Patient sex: F
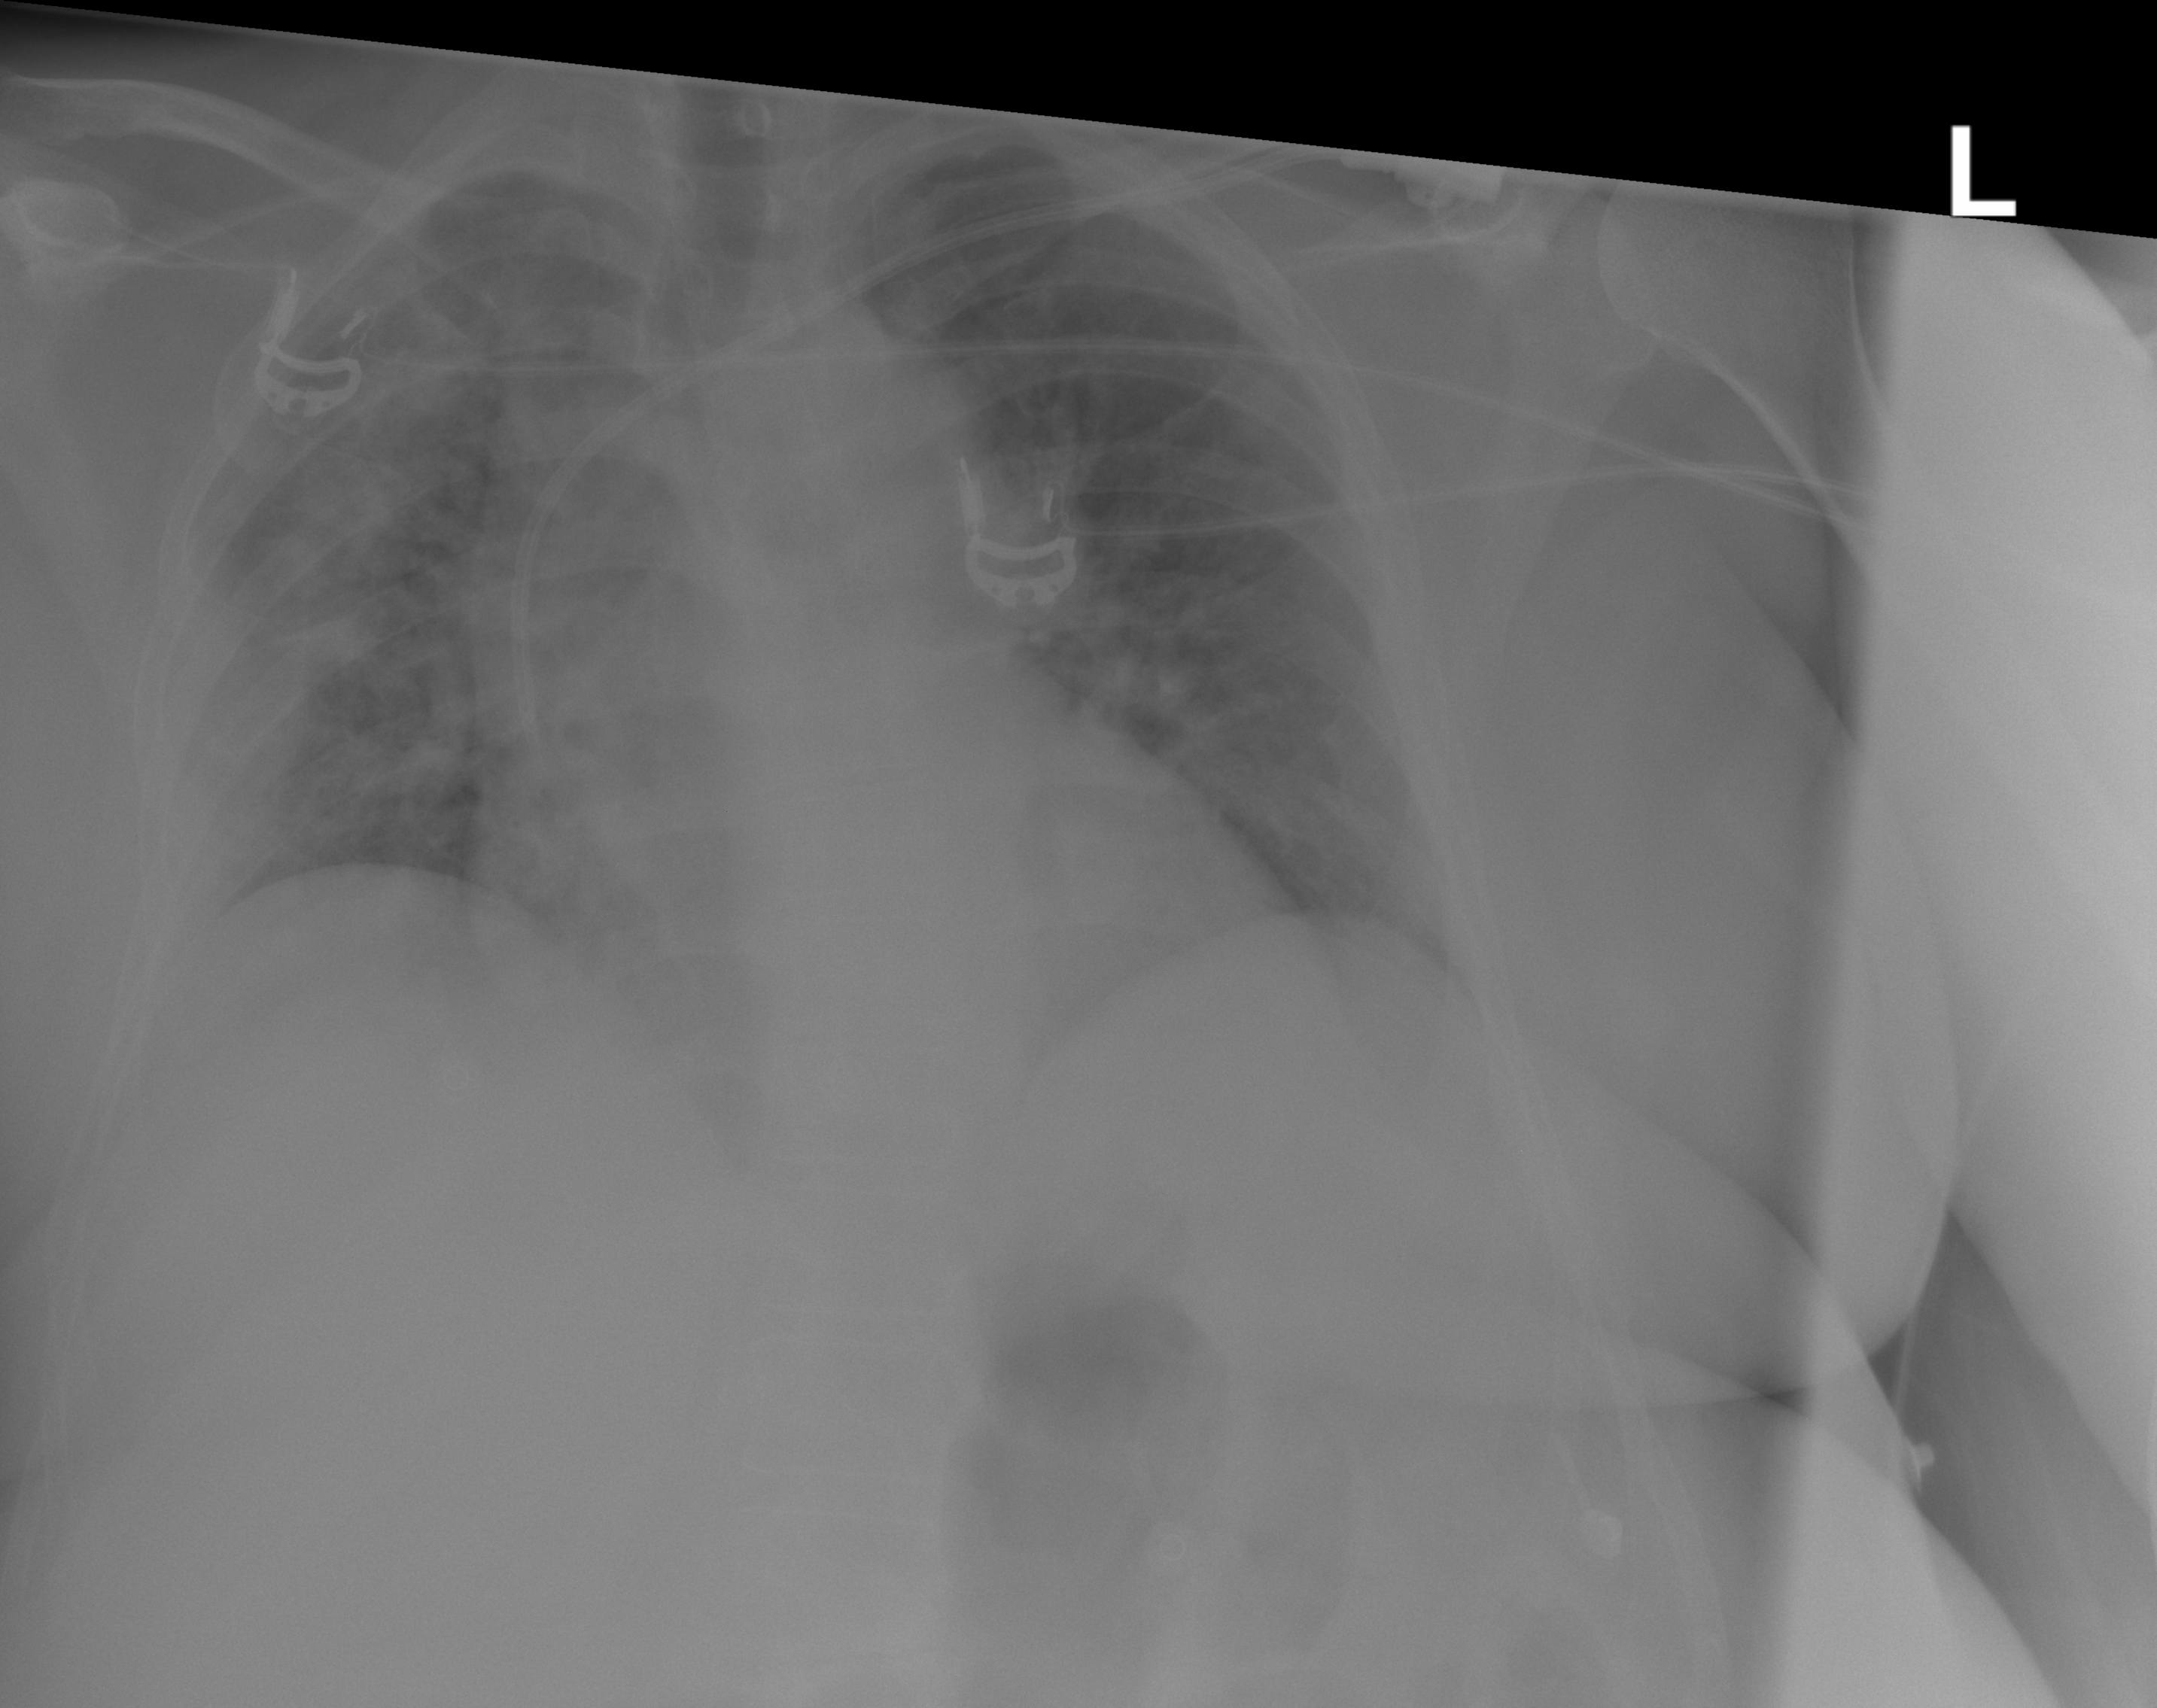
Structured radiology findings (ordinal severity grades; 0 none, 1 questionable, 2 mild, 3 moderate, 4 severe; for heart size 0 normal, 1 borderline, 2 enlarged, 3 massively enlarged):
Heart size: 1
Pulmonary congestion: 0
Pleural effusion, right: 0
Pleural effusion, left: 0
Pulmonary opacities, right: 3
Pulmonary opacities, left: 0
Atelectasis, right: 3
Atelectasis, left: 0